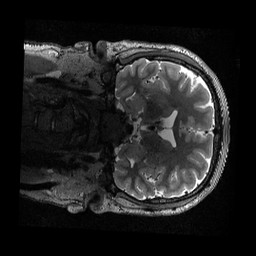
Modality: T2w
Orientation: coronal
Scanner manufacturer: siemens
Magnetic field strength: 3 T
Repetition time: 3.2 s
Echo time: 0.564 s